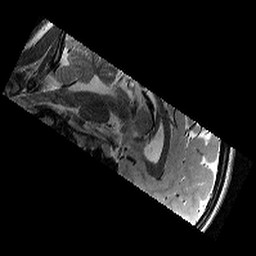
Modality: T2w
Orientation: sagittal
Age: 12
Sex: female
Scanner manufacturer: siemens
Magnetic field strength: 3 T
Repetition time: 9.23 s
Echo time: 0.067 s